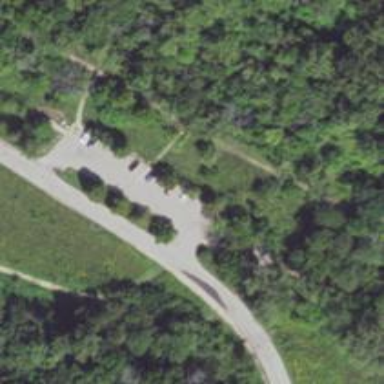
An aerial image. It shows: Parking area located at trailhead.